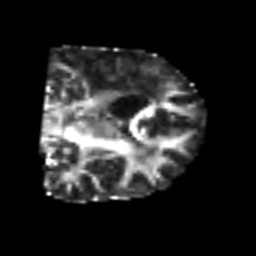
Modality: FA
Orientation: coronal
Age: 50
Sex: male
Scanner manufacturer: siemens
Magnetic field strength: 3 T
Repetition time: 6.1 s
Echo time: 0.101 s